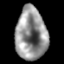
Tissue: lung
Cell type: Epithelial cells
Senescence score: 0.1407
Nuclear area (px): 1601
Mean DAPI intensity: 146.446